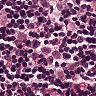
Metastatic tissue present: no